Question: I'm writing my own serializer that emits IL to generate the [de]serialization codes.
For nullables, I thought I could generate the following (take 'int?' as an ex) (assuming we already generated methods to [de]serialize 'int'):
'''
public static void Serialize(Stream stream, int? value, object context)
{
Serialize(stream, (int)value, context);
}
public static void Deseiralize(Stream stream, out int? value, object context)
{
int tmp;
Deserialize(stream, out tmp, context);
value = tmp;
}
'''
Here's how I generate that:
'''
public override void GenSerializationCode(Type type)
{
var underlyingType = Nullable.GetUnderlyingType(type);
var serialize = GetSerializeCall(underlyingType);
// Serialize(stream, (UnderlyingType)value, context);
emit.ldarg_0()
.ldarg_1()
.unbox_any(underlyingType)
.ldarg_2()
.call(serialize)
.ret();
}
public override void GenDeserializationCode(Type type)
{
var underlyingType = Nullable.GetUnderlyingType(type);
var deserialize = GetDeserializeCall(underlyingType);
// UnderlyingType tmp; Deserialize(stream, out tmp, context);
var tmp = emit.declocal(underlyingType);
emit.ldarg_0()
.ldloca_s(tmp)
.ldarg_2()
.call(deserialize);
// value = tmp;
emit.ldarg_1()
.ldloc_s(tmp)
.stind_ref()
.ret();
}
'''
I also generate an assembly for debugging. I load it up in ILSpy and the C# code looks exactly like what I had in mind. But peverify had something else to say...

I thought about it for a minute, then realized that 'Nullable<T>' is a struct, so I should use 'Ldarga' instead of 'Ldarg' so I changed my 'ldarg_1()' to 'ldarga(1)'
Now peverify gives:
'''
[IL]: Error: [C:\Users\vexe\Desktop\MyExtensionsAndHelpers\Solution\CustomSerializer\bin\Release\SerTest.dll : FastSerializer::Serialize][offset 0x00000007][found address of value 'System.Nullable'1[System.Int32]'] Expected an ObjRef on the stack.
'''
I thought it's something to do with 'Nullable<T>' conversion operators so I tried the 'Value' property:
'''
var underlyingType = Nullable.GetUnderlyingType(type);
var serialize = GetSerializeCall(underlyingType);
var getValue = type.GetProperty("Value").GetGetMethod();
// Serialize(stream, value.get_Value(), context);
emit.ldarg_0()
.ldarga(1)
.call(getValue)
.ldarg_2()
.call(serialize)
.ret();
'''
peverify is happy about this!
The question is, why didn't the explicit operator from 'T' to 'Nullable<T>' kick in previously when casting the nullable to its underlying type?
Also, I wasn't able to get rid of the error in Deserialize even when using 'Ldarga' instead of 'Ldarg' when doing 'value = tmp;'- I guess I could try what the implicit conversion is doing. i.e. 'value = new Nullable<int>(tmp);' but I would like to find out what I did wrong.
Note: 'emit' is just a helper I use to generate IL. It uses an 'ILGenerator' internally and returns itself after each operation so I can chain together calls.
here's the final code that worked, with notes and all.
'''
// Note:
// 1- IL doesn't know anything about implicit/explicit operators
// so we can't make use of the T to Nullable<T> nor Nullable<T> to T operators
// that's why we have to use the Value property when serializing and the ctor when deserializing
// 2- Nullable<T> is a struct
// so we use ldarga when calling the property getter when serializing (the property getter is an instance method, so the first argument is always the 'this', but since we're dealing with structs we have to pass 'this' by ref hence ldarga)
// then use stobj opcode when constructing an instance when deserializing
public override void GenSerializationCode(Type type)
{
var underlyingType = Nullable.GetUnderlyingType(type);
var serialize = ctx.GetSerializeCall(underlyingType);
var getValue = type.GetProperty("Value").GetGetMethod();
// Serialize(stream, value.get_Value(), ctx);
emit.ldarg_0()
.ldarga(1)
.call(getValue)
.ldarg_2()
.call(serialize)
.ret();
}
public override void GenDeserializationCode(Type type)
{
var underlyingType = Nullable.GetUnderlyingType(type);
var deserialize = ctx.GetDeserializeCall(underlyingType);
// UnderlyingType tmp; Deserialize(stream, out tmp, ctx);
var tmp = emit.declocal(underlyingType);
emit.ldarg_0()
.ldloca_s(tmp)
.ldarg_2()
.call(deserialize);
// value = new Nullable<UnderlyingType>(tmp);
var ctor = type.GetConstructor(new Type[] { underlyingType });
emit.ldarg_1()
.ldloc_s(tmp)
.newobj(ctor)
.stobj(type)
.ret();
}
}
'''
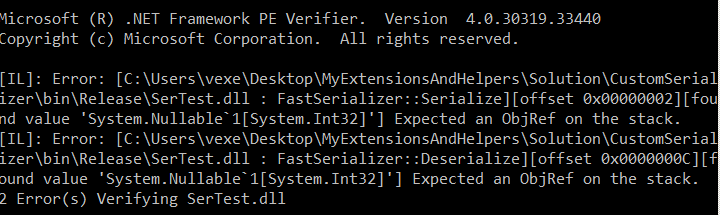
Answer: Explicit and implicit conversions are a purely C# concept.
IL does not have any special awareness of nullable types (except for boxing them into 'Object's); you need to explicitly use '.Value' or call the ctor.
For examples, look at the <URL>.